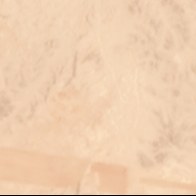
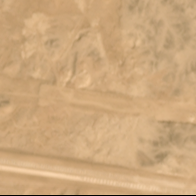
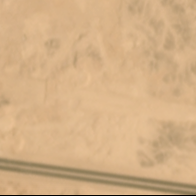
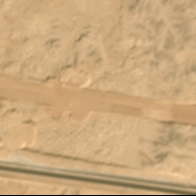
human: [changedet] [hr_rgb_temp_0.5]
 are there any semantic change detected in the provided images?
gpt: some sparse building are constructed on bareland .

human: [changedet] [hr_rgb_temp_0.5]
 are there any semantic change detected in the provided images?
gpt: the construction of two main roads has been completed .

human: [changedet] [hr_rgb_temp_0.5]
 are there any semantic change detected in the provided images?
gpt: two concrete roads have been built on bareland .

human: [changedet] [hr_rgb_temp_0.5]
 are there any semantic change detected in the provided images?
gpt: two straight roads are constructed on the original bareland .

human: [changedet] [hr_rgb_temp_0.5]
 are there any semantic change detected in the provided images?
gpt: two concrete roads and two plain roads appeared on the bareland .